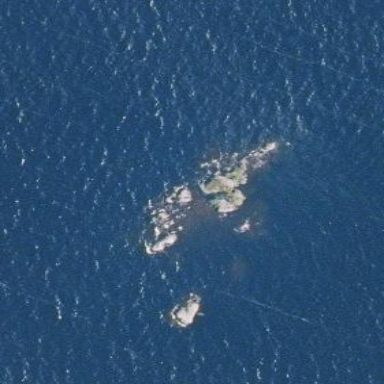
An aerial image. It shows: Islet.